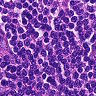
Metastatic tissue present: no